Interaction volume radius: 5 \u00c5
Interaction volume height: 25 \u00c5
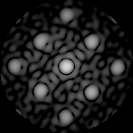
Disorder parameter: 0.1696